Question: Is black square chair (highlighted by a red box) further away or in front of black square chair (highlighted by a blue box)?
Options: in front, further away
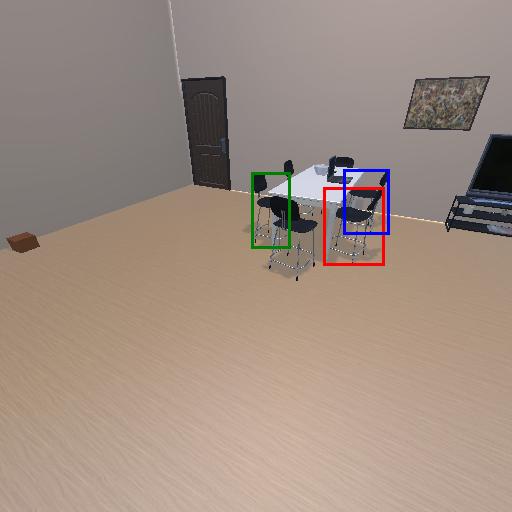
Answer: in front